Question: I am trying to implement a (based on the row break).
The user should not be able to choose this by themselves or remove the numbers, the text field should from the beginning be configured as a numbered list.
This is done in JQuery and I have not been able to find a solution.
Below is what I have tried but it does not work as it needs to.
I got solution from <URL>.
also <URL>
But need the structure as jsfiddle textbox like:
---
'''
1. here is first line.
2. when press enter key this two will add in this line and
now I am not pressing enter key so there is no next line
count.
3. Now pressed enter and third is there as line number.
'''
---
I have tried as
- -
Here is what JsFiddle using same as i needed to do.

I would very much appreciate any help or guidance in this since I am stuck now.
Thanks in advance.
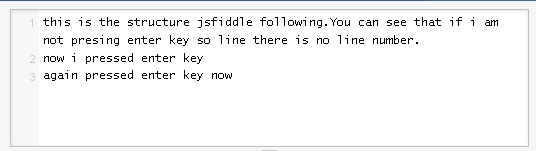
Answer: A few lines of JavaScript will do the trick. <URL>, loop through those lines and make sure the beginning of each line has the correct number.
'''
<textarea id="num" rows="5" cols="32">1. </textarea>
'''
Plain JS
'''
document.getElementById("num").onkeyup = function(e) {
var evt = e ? e : event;
if((evt.keyCode && evt.keyCode != 13) || evt.which != 13)
return;
var elm = evt.target ? evt.target : evt.srcElement;
var lines = elm.value.split("
");
for(var i=0; i<lines.length; i++)
lines[i] = lines[i].replace(/(\d+\.\s|^)/, (i+1) + ". ");
elm.value = lines.join("
");
}
'''
jQuery
'''
$("#num").keyup(function(event) {
if(event.which != 13)
return;
var elm = $(this);
var lines = elm.val().split("
");
for(var i=0; i<lines.length; i++)
lines[i] = lines[i].replace(/(\d+\.\s|^)/, (i+1) + ". ");
elm.val(lines.join("
"));
});
'''
This is more inline with the OP's question, a jsfiddle type numbered text input. <URL>
I use two textarea's have the first set to readonly and have them blot next to eachother. Then use the keyup and the scroll events on the input textarea. To keep the height and scroll position synchronized.
'''
$(".numbered").scroll(function(event) {
$(this).prev().height($(this).height());
$(this).prev()[0].scrollTop = this.scrollTop;
});
$(".numbered").keyup(function(event) {
var elm = $(this);
var lines = elm.val().split("
");
var numbers = "";
for(var i=0; i<lines.length; i++)
numbers += (i+1) + "
";
elm.prev().val(numbers);
elm.prev()[0].scrollTop = this.scrollTop;
});
'''
Here's a version that's similar to JSFiddle.net 's editor. I don't handle the text highlighting, shift, or arrow keys, but enter and backspace work. <URL>
HTML
'''
<div id="ref_line" style="display:none">
<div class="line"><div class="lineno"></div><pre contenteditable="true"> </pre></div>
</div>
<div class="editor">
</div>
'''
CSS I'm using the CSS counter() to handle line numbering
'''
.editor {
margin-left: 2em;
counter-reset: lnno;
}
.editor .line {
poisition: relative;
}
.line .lineno {
position: absolute;
left: 0px;
width: 2em;
color: blue;
text-align: right;
}
.line .lineno:before {
counter-increment: lnno;
content: counter(lnno);
}
.line pre {
position: relative;
overflow: visible;
white-space: pre-wrap;
word-break: normal;
word-wrap: break-word;
}
'''
JS jQuery
'''
// setup editors
$(".editor").each(function() {
$(this).append($("#ref_line").html());
});
// line focus / blur
$(".editor").on("focus", ".line pre", function() {
var pre = $(this);
if(pre.text() == " ")
pre.text("");
});
$(".editor").on("blur", ".line pre", function() {
var pre = $(this);
if(pre.text() == "")
pre.text(" ");
});
// line add / remove
$(".editor").on("keydown", ".line pre", function(event) {
var pre = $(this);
if(event.which == 13) {
event.stopPropagation();
event.preventDefault();
pre.parent().after($("#ref_line").html());
pre.blur();
pre.parent().next().find("pre").focus();
} else if(event.which == 8 && pre.text() == "" && this != pre.parents(".editor").find("pre:first")[0]) {
var back = pre.parent().prev();
pre.parent().remove();
back.find("pre").focus();
}
});
'''